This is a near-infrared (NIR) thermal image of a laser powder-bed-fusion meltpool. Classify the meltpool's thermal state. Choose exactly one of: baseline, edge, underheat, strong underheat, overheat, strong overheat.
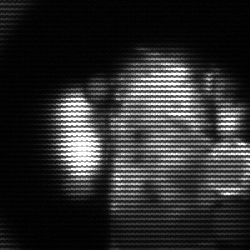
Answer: strong underheat